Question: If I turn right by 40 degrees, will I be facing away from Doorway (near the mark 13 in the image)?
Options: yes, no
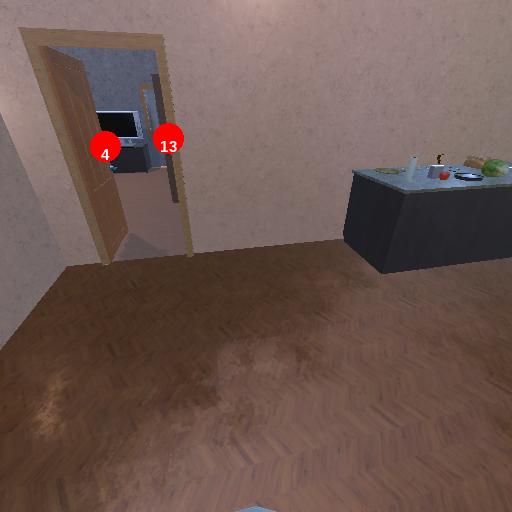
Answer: yes